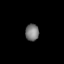
Tissue: lung
Cell type: Fibroblasts
Senescence score: 0.558
Nuclear area (px): 223
Mean DAPI intensity: 122.592